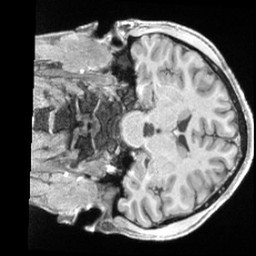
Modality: T1w
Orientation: coronal